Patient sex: M
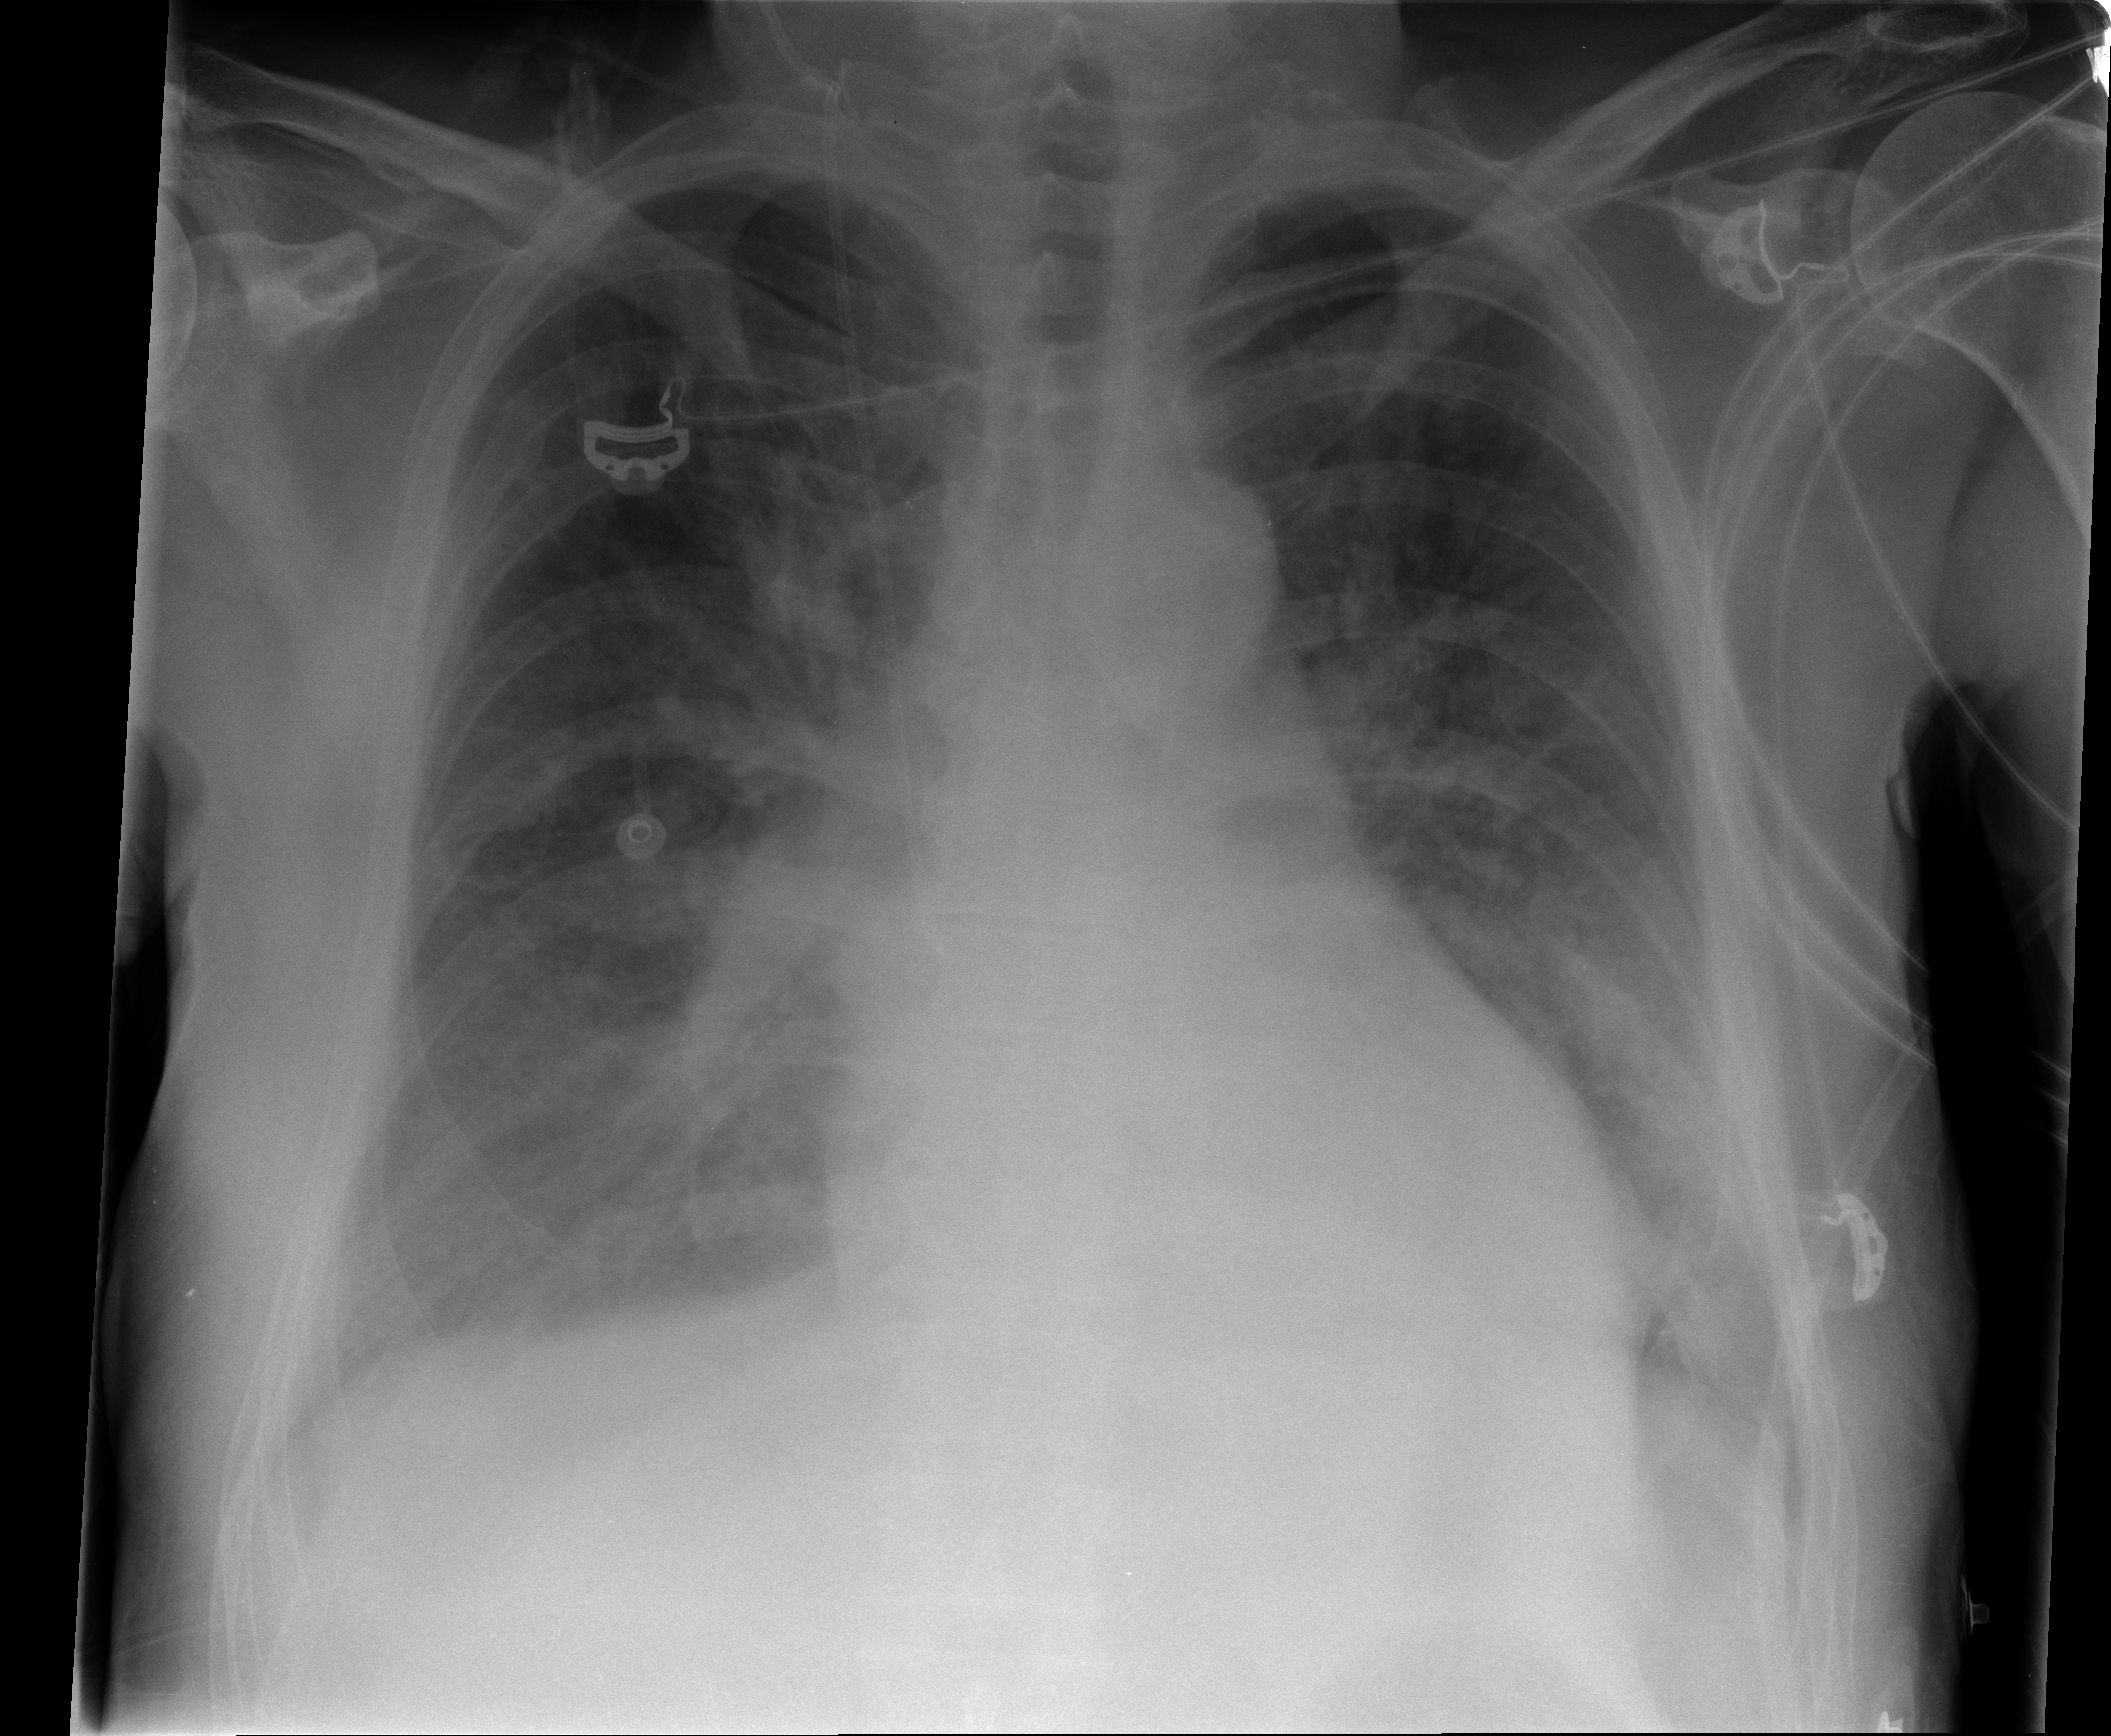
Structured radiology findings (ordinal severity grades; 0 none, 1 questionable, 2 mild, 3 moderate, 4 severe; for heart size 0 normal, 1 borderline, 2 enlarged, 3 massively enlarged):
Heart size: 2
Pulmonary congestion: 2
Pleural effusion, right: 2
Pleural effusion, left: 2
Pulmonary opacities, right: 2
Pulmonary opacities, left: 1
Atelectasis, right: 2
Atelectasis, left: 2